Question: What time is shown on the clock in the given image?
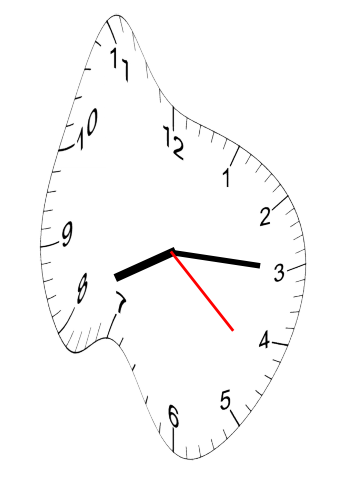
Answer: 08:15:22